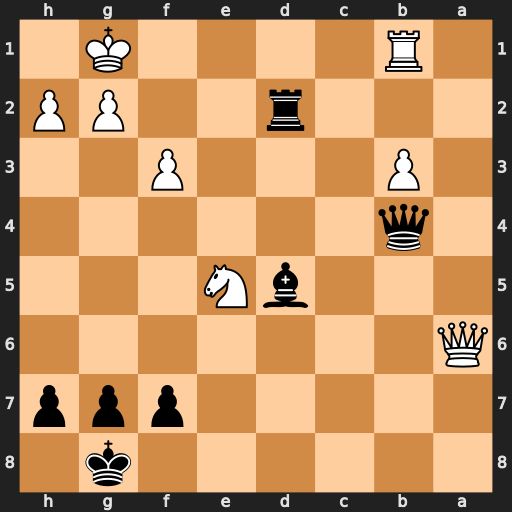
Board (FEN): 6k1/5ppp/Q7/3bN3/1q6/1P3P2/3r2PP/1R4K1
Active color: b
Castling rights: -
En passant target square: -
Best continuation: Qd4+ Kh1 Rd1+